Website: bh-photo
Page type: cross-sells
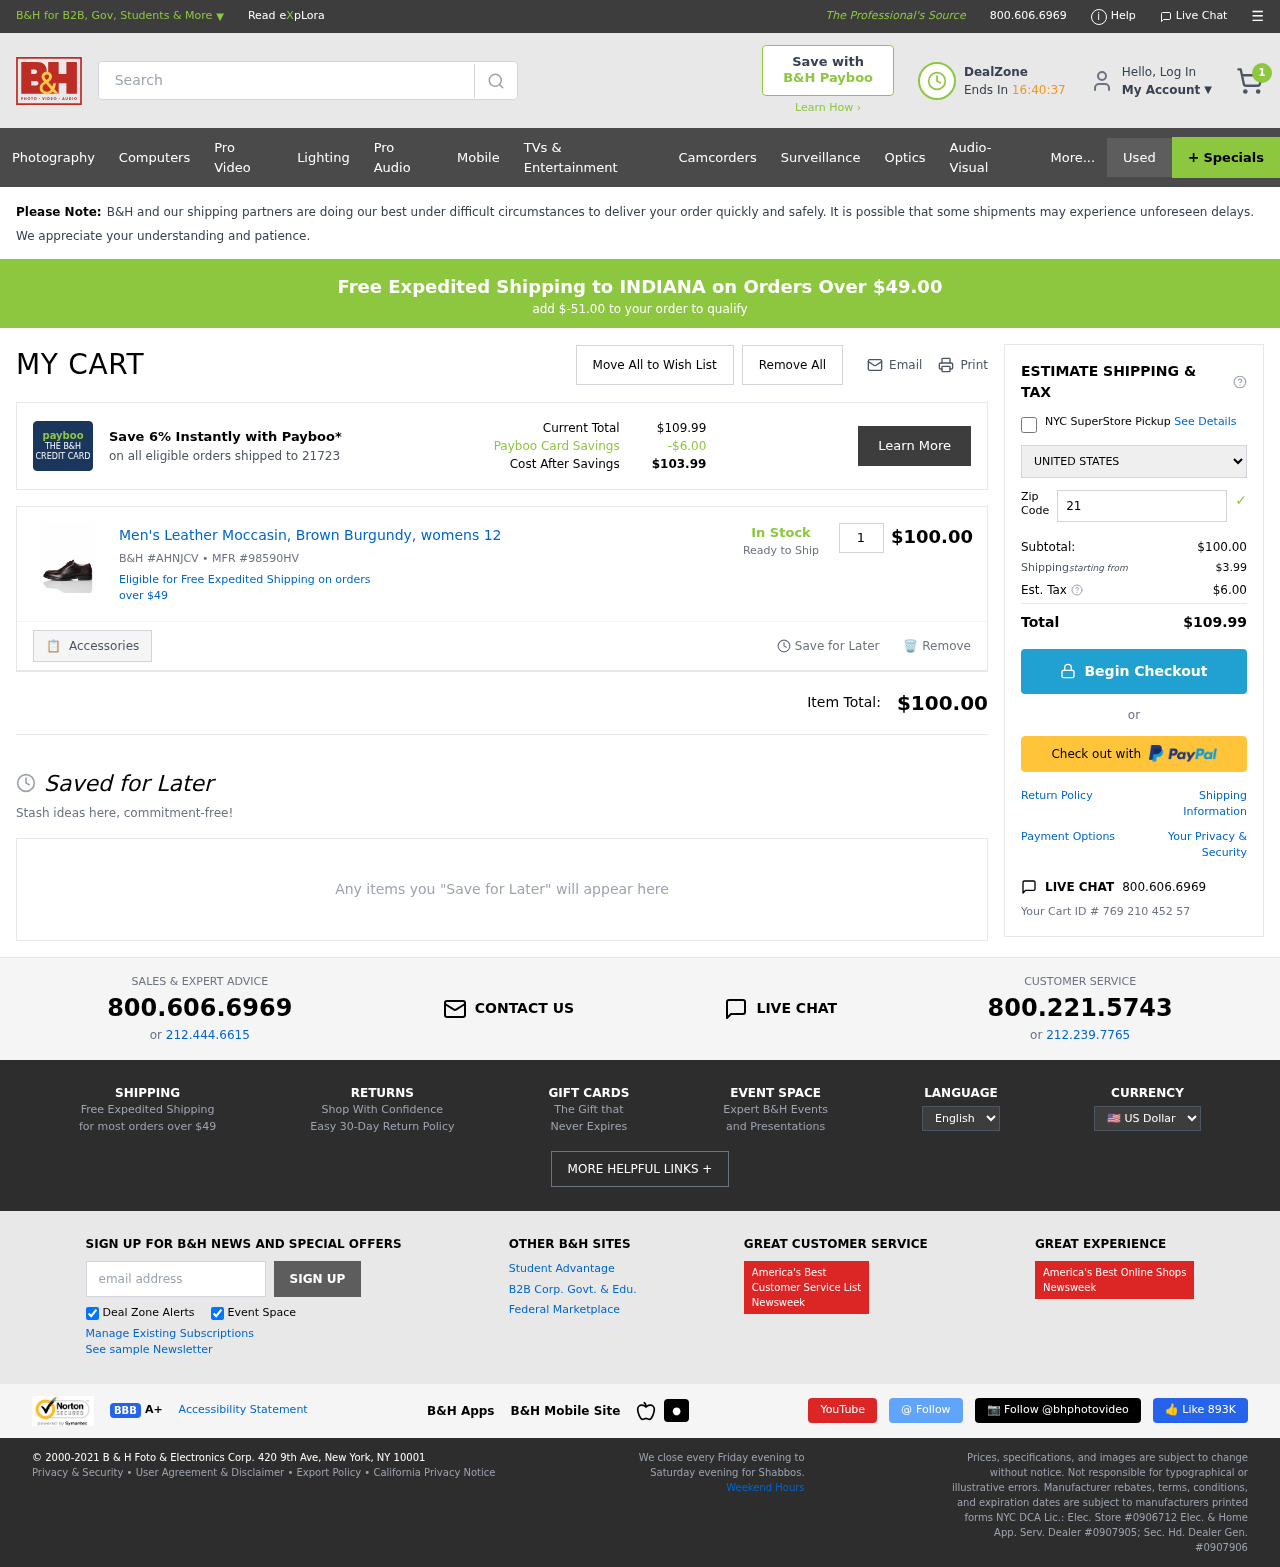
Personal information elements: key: PII_COUNTRY
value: United States
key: PII_POSTCODE
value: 21723
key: PII_STATE
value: INDIANA
Product elements: key: PRODUCT1_NAME
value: Men's Leather Moccasin, Brown Burgundy, womens 12
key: PRODUCT1_PRICE
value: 100
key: PRODUCT1_QUANTITY
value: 1
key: PRODUCT1_SKU
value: B&H #AHNJCV
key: PRODUCT1_MFR
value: MFR #98590HV
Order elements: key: ORDER_NUM_ITEMS
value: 1
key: SHIPPING_THRESHOLD_REMAINING
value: $-51.00
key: ORDER_TOTAL
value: $109.99
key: ORDER_SUBTOTAL
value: $100.00
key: ORDER_SHIPPING_COST
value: $3.99
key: ORDER_TAX
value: $6.00
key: ORDER_ID
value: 769 210 452 57
Search elements: key: HEADER_SEARCH
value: Search
Other elements: key: PAYBOO_SAVINGS
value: -$6.00
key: COST_AFTER_SAVINGS
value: $103.99